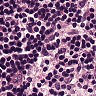
Metastatic tissue present: no